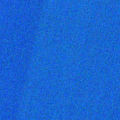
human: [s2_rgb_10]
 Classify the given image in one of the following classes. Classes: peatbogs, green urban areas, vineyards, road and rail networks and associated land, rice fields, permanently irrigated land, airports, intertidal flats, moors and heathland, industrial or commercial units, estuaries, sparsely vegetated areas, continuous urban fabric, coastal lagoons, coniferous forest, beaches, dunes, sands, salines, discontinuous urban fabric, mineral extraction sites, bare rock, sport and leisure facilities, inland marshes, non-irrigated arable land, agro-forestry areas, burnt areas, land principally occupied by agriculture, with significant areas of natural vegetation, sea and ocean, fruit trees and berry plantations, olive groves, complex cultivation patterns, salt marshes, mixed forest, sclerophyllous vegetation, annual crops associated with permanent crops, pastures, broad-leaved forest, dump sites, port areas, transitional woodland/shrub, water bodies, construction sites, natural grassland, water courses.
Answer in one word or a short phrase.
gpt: sea and ocean